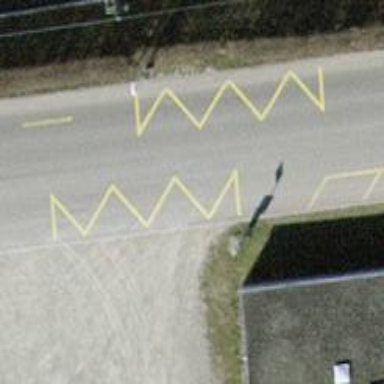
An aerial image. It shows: Bus stop with stop position for public transport.